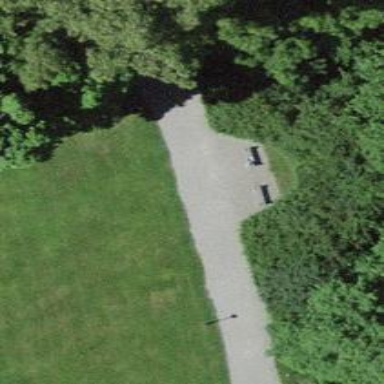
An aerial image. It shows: Bench for seating.